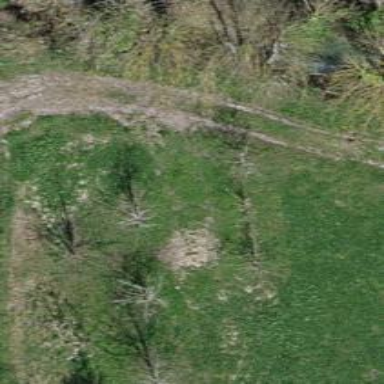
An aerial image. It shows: Row of trees in natural setting.